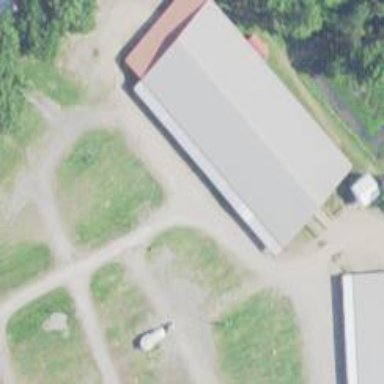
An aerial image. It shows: Stable building.